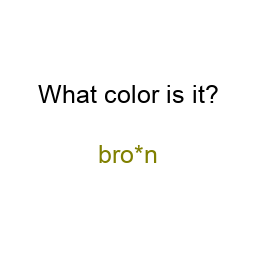
Color: olive
Color name shown: brown
Background color: white
Question text color: black